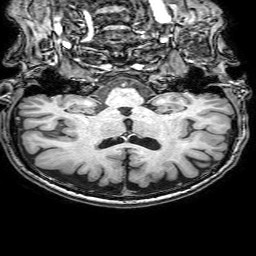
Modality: T1w
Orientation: sagittal
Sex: male
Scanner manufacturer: philips
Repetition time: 0.008318 s
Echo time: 0.00386 s